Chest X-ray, AP view. Patient: 66 years old, sex M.
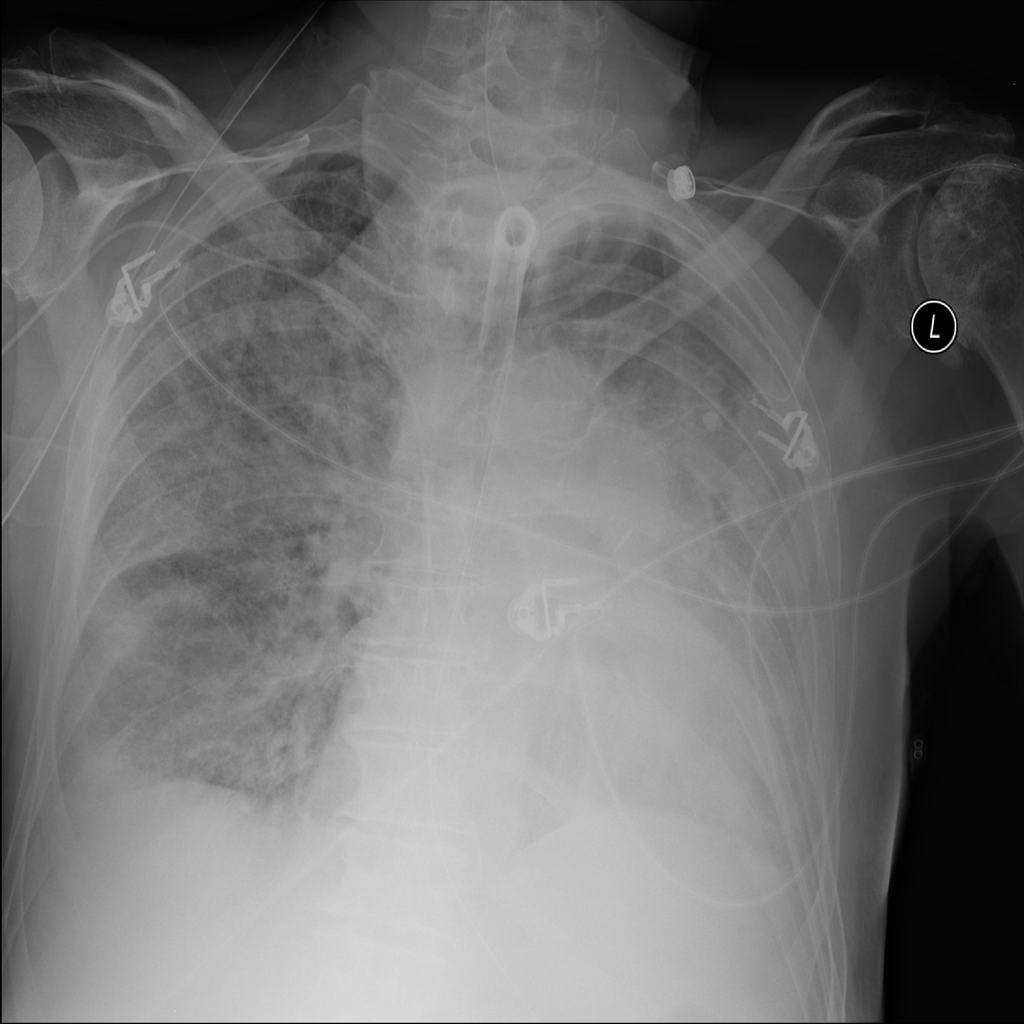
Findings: Edema, Pneumonia